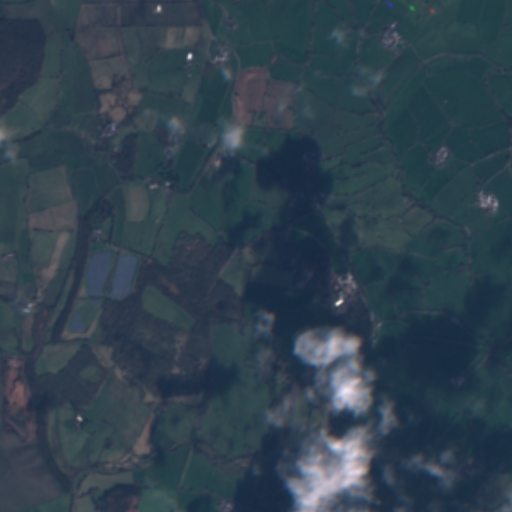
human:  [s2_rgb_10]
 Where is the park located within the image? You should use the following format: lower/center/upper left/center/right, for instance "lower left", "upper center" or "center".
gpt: The park is located in the lower center of the image.
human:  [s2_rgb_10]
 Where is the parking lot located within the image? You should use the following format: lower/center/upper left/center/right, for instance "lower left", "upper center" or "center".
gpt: The parking lot is located in the lower center of the image.
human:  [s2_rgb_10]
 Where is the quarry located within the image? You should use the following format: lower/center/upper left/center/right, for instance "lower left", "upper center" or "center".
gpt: The quarry is located in the lower left of the image.
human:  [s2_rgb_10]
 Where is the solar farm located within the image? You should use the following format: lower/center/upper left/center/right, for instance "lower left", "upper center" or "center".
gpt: The solar farm is located in the lower left of the image.
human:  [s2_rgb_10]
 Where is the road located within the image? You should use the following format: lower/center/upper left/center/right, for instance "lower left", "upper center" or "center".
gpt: There is no road in the image.